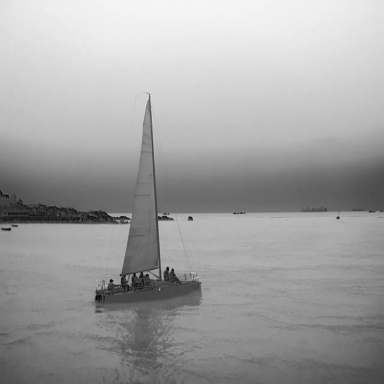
There are eight objects shown in the infrared image, including two sailboats, and six bulk_carriers.